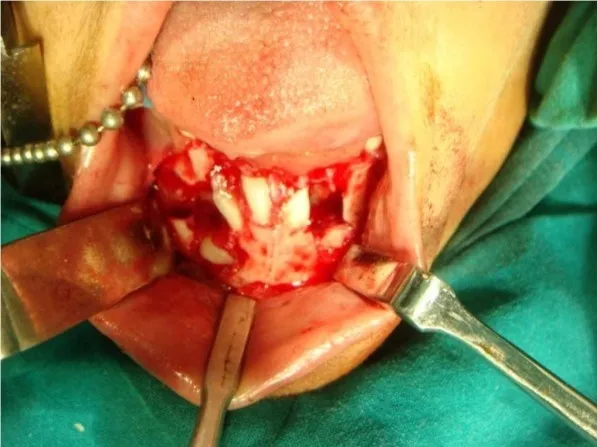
Surgical removal of the retained mandibular deciduous teeth.
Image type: medical_photograph (other_medical_photograph)